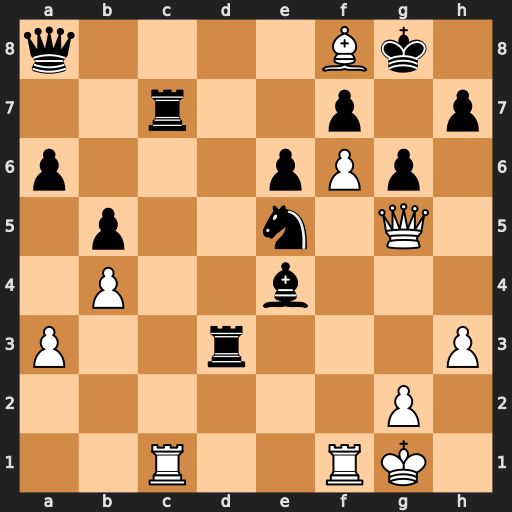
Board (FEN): q4Bk1/2r2p1p/p3pPp1/1p2n1Q1/1P2b3/P2r3P/6P1/2R2RK1
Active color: w
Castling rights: -
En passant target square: -
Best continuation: Rxc7 Qxf8 Qxe5